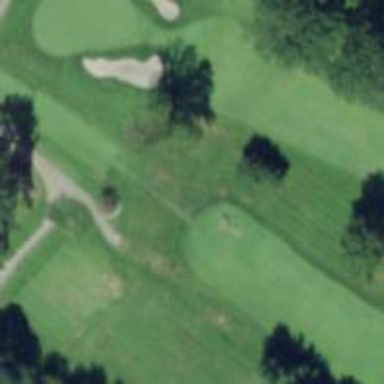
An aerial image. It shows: Path for both roads and golfers.